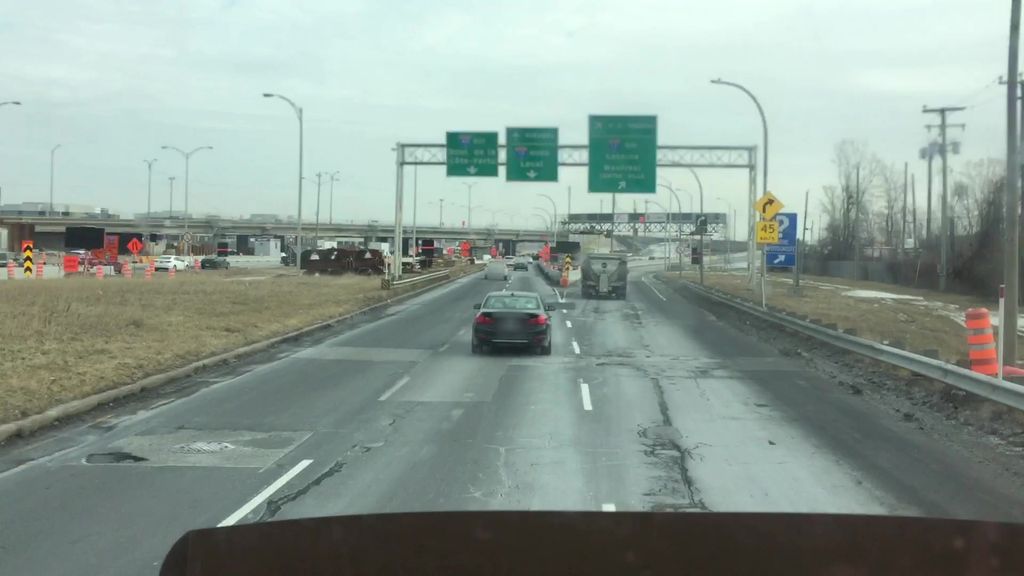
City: montreal